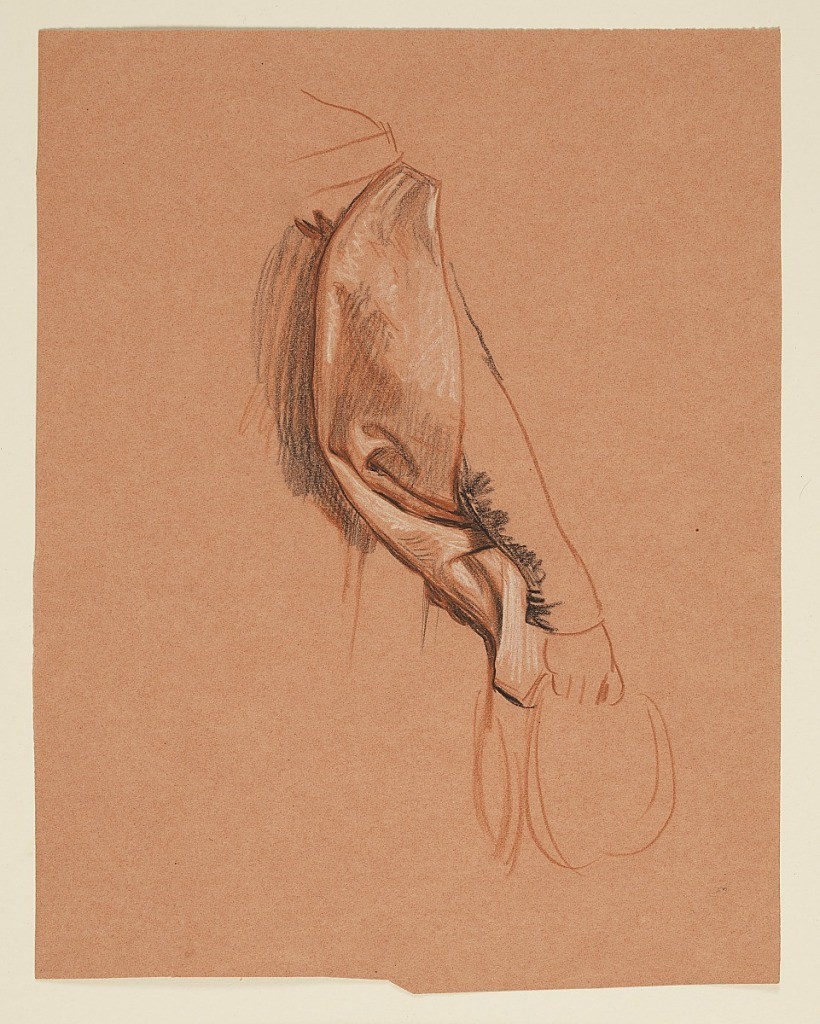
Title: Study for "Wedding Procession"
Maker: Elihu Vedder, American, 1836 – 1923
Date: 1872–1875
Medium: Pastel crayon on paper
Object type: Drawing
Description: Study of a draped sleeve covering the right arm.